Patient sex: M
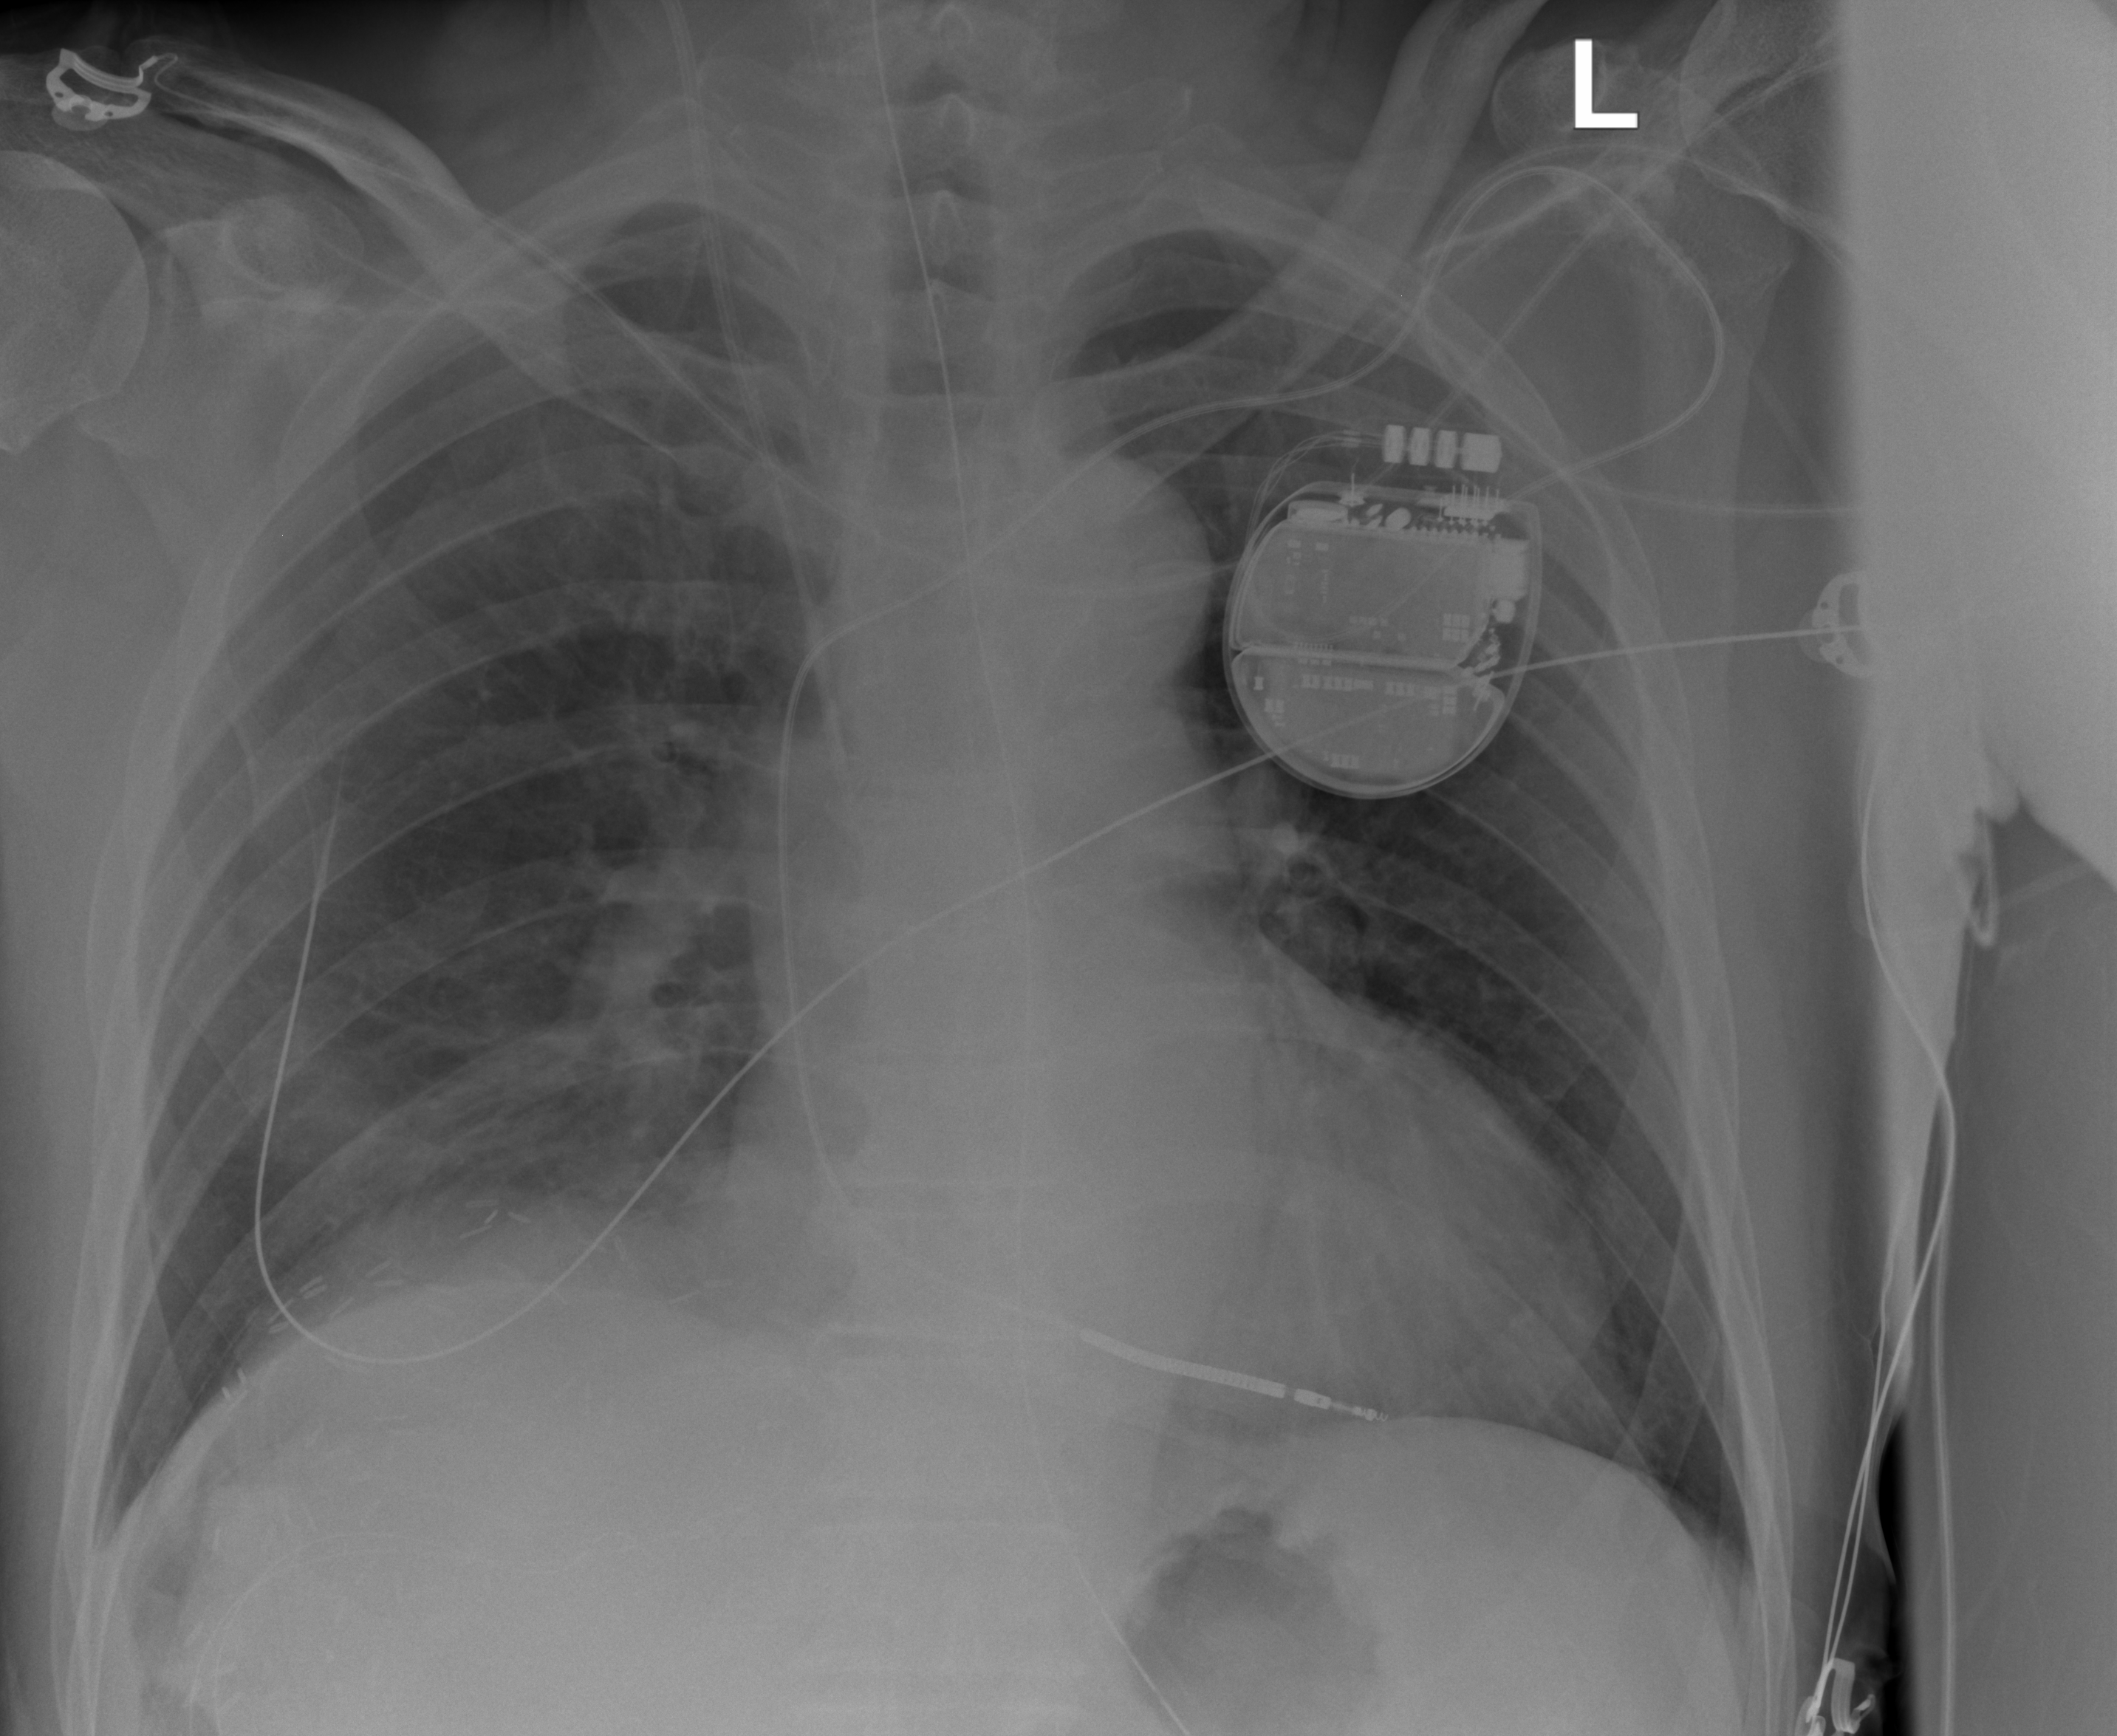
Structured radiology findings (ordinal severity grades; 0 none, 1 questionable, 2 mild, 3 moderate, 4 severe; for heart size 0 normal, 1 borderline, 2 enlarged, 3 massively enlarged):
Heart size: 0
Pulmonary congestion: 0
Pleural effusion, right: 0
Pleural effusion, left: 0
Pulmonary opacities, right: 1
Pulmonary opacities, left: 0
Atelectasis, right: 2
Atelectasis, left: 0